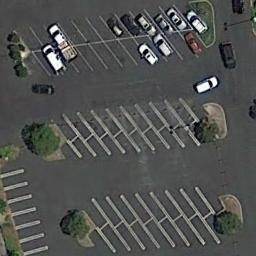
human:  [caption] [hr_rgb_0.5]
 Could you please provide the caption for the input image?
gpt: There are a dozen cars in the parking lot .

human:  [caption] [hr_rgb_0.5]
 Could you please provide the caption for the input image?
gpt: The parking lot has some parked cars but lots of parking spaces are still empty .

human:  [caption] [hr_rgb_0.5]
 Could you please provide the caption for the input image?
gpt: Many cars of different styles are on the parking lot .

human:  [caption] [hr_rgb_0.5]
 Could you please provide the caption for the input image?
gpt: There are some cars on the parking lot .

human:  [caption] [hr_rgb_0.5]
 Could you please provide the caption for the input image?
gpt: There are some cars and bushes on the parking lot .